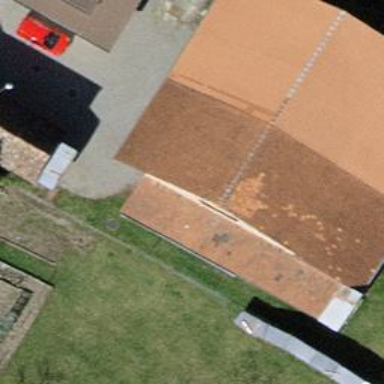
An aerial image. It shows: Farm auxiliary building with gabled roof.